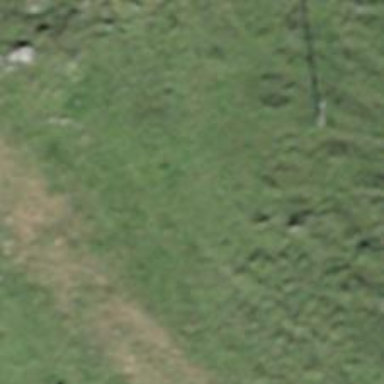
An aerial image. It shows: Path.